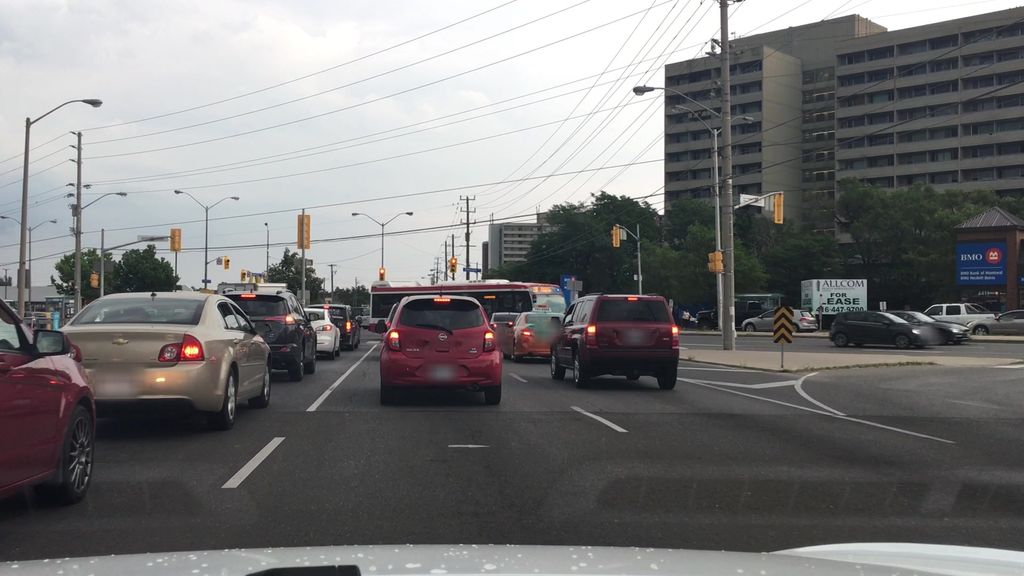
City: toronto